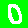
Digit: 0